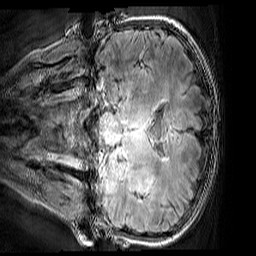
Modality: FLAIR
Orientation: coronal
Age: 11
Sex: female
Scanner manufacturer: siemens
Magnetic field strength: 3 T
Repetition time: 5 s
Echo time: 0.388 s